Question: I have access to two different repositories. When I'm using Show Log or Repository Browser functionalities of TortoiseSVN, the colors on taskbar are different for the repositories. What do those colors mean? I'm quite sure they are not related with local changes.

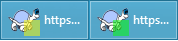
Answer: It's a visual clue to distinguish dialogues that belong to the same repository, but the colours themselves do not have any special meaning.
This is documented under the 'GroupTaskbarIconsPerRepoOverlay' <URL>:
> If this option is set to true, then every icon on the Win7 taskbar shows a small colored rectangle overlay, indicating the repository the dialogs/windows are used for.